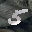
Label: 5